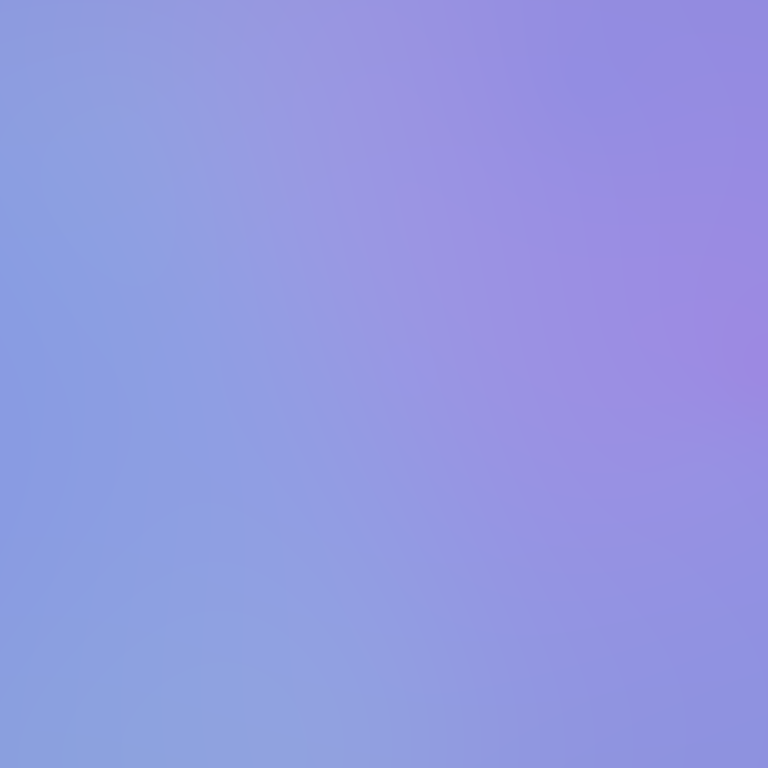
Abstract light effect, smooth gradient from soft blue to gentle purple, calm atmosphere, diffuse light, no room, no furniture, no objects.